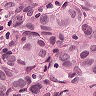
Metastatic tissue present: yes